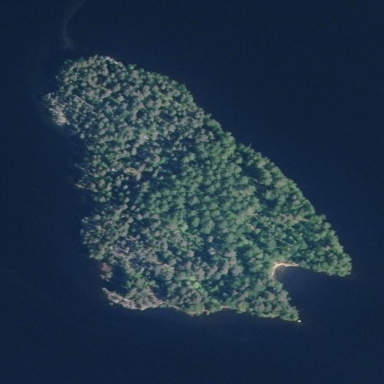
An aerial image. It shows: Island covered with woodland.